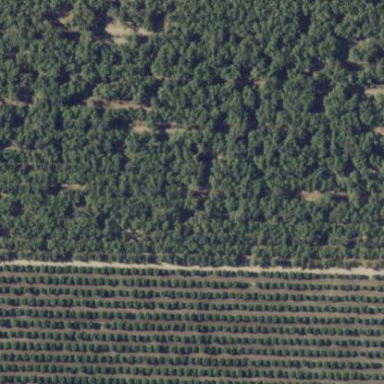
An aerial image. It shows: Almond orchard with rows of almond trees.